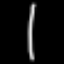
Label: pencil